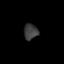
Tissue: prostate
Cell type: Fibroblasts
Senescence score: 0.834
Nuclear area (px): 219
Mean DAPI intensity: 60.42